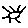
Label: sun